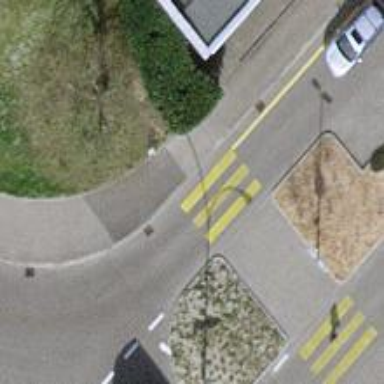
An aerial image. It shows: Uncontrolled zebra crossing on the road.